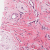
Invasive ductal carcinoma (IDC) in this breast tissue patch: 1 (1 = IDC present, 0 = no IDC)